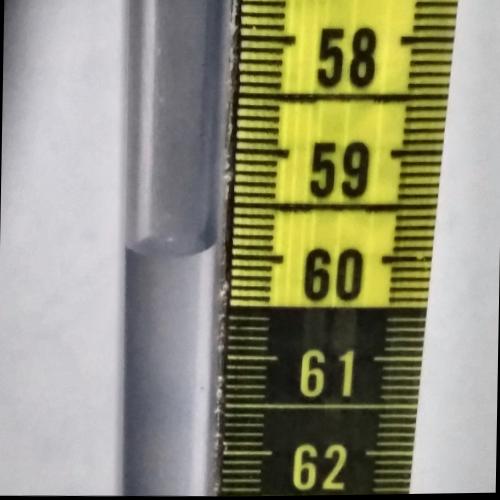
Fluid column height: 59.9 cm